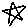
Label: star